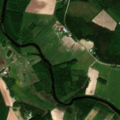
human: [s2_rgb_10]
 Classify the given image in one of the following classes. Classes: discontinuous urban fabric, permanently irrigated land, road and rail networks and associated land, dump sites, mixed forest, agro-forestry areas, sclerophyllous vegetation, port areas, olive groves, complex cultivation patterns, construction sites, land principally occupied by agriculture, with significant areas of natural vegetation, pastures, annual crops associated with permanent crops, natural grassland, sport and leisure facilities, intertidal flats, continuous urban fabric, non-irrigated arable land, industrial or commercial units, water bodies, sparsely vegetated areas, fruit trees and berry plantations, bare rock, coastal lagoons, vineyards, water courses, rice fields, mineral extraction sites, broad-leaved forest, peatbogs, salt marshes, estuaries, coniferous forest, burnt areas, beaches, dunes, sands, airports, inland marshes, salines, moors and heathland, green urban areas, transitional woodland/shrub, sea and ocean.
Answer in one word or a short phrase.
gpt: non-irrigated arable land, land principally occupied by agriculture, with significant areas of natural vegetation, broad-leaved forest, mixed forest